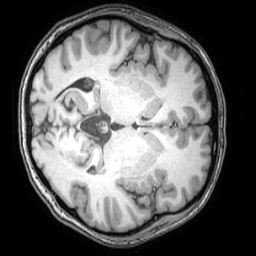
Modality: T1w
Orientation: axial
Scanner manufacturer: philips
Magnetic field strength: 3 T
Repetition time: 0.008 s
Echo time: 0.0035 s